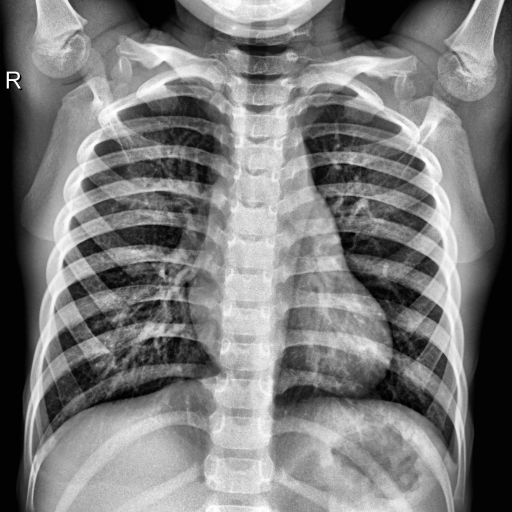
Finding: NORMAL